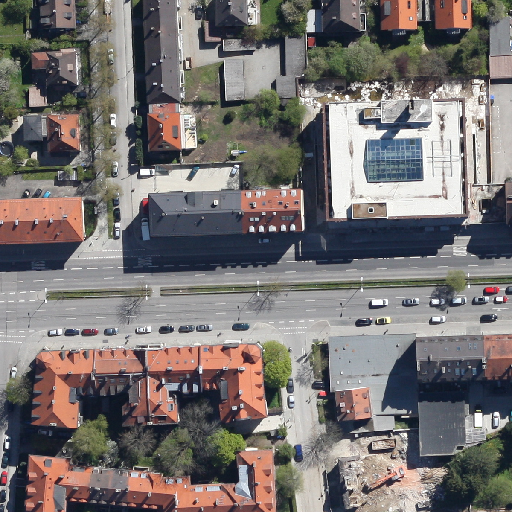
Referring expression: road marking